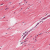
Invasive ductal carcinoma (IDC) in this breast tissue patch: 0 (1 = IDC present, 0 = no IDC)